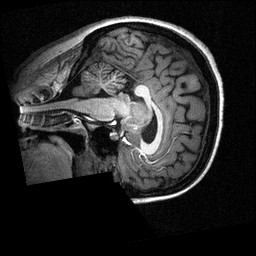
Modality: T1w
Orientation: sagittal